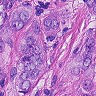
Metastatic tissue present: yes